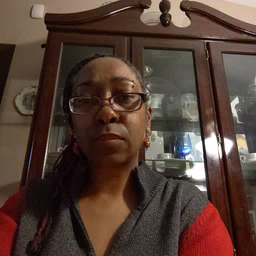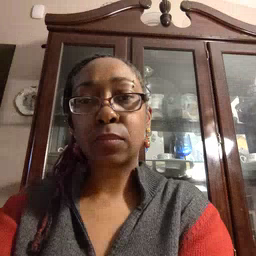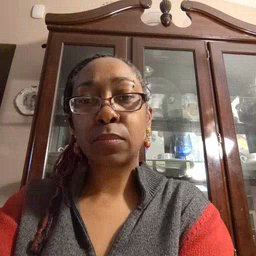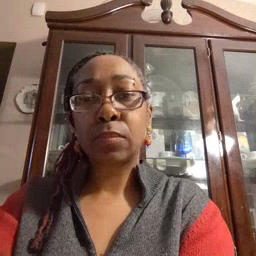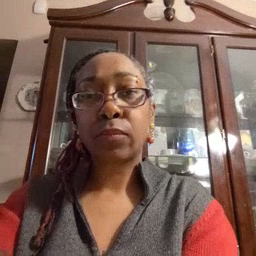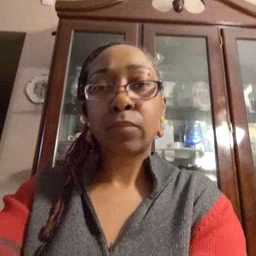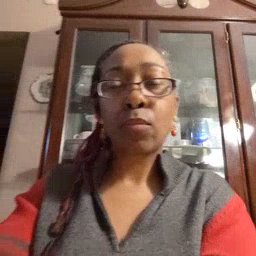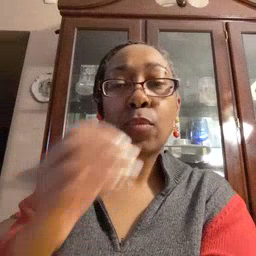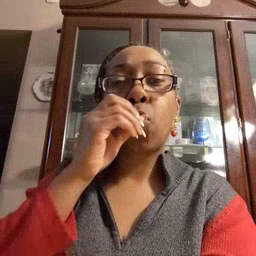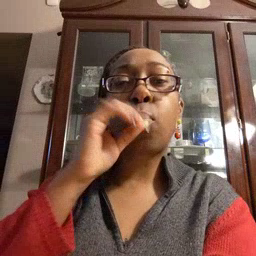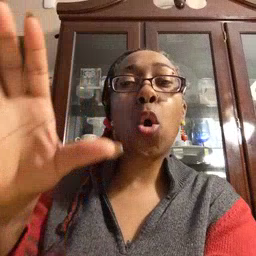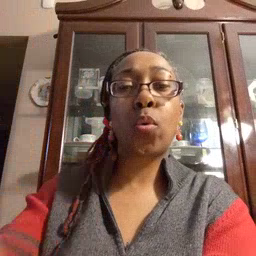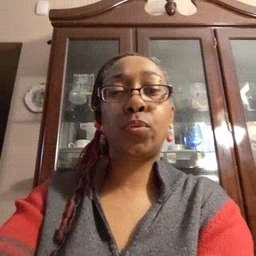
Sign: blow